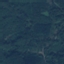
Label: Forest